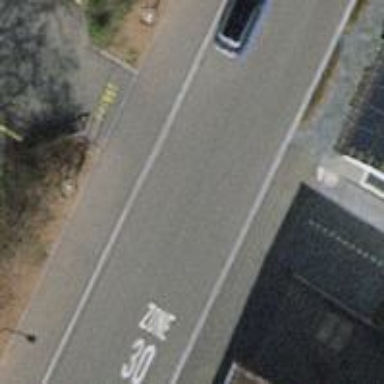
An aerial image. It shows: Unmarked crossing with traffic calming table on the road.